Question:
I have an image and I want to crop the circular region of interest around a point. I did following in MATLAB:
'''
vessel=imread('vessel.jpg');
imshow( vessel)
t = 0:pi/20:2*pi;
xc=230; % point around which I want to extract/crop image
yc=79;
r=20; %Radium of circular region of interest
xcc = r*cos(t)+xc;
ycc = r*sin(t)+yc;
roimaskcc = poly2mask(double(xcc),double(ycc), size(vessel,1),size(vessel,2));
pr_gccc = find(roimaskcc);
roimean_cc= mean(vessel(pr_gccc));
figure, imshow(roimaskcc)
'''
roimaskcc is correct but when I do the following it gives in nX1 matrix but not the region of interest under mask:
'''
vessel_undermask=vessel(roimaskcc==1);
'''
Can anybody pls. help to extract the circular region of interest around point of interest (xc, yc).
Thanks
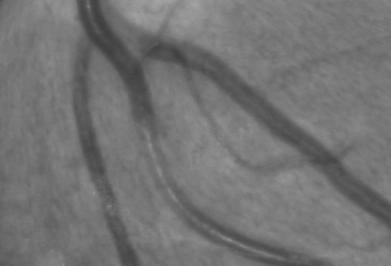
Answer: Yes I got it. I did something like that:
'''
vesseltry=vessel;
vesseltry(~roimaskcc)=0;
'''
vesseltry is now my new image with circular region of interest...